Field crop: maize
Growth stage: 2
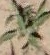
Species: atriplex